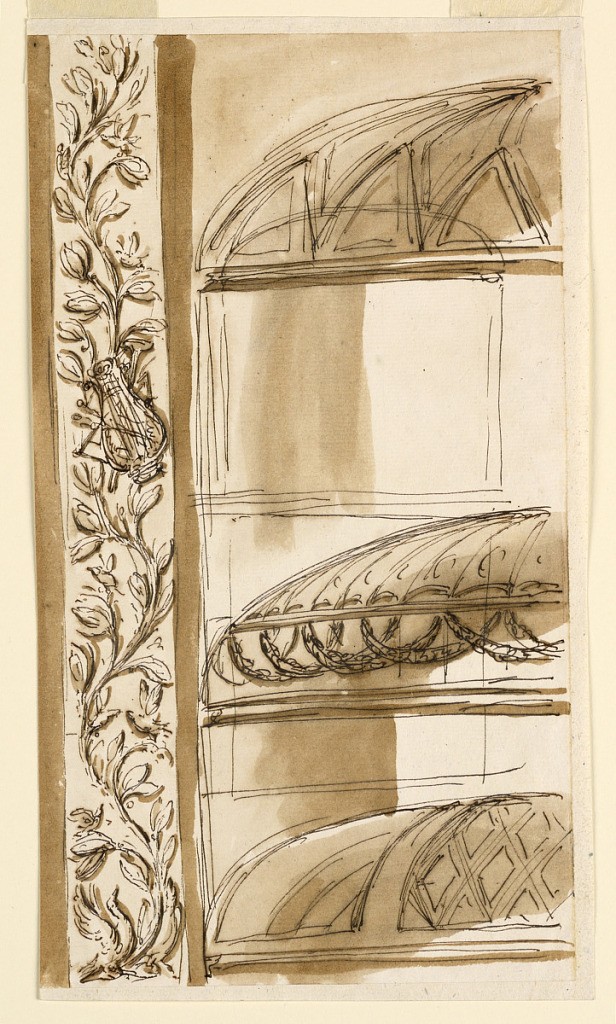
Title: Designs for a Low Domed Ceiling
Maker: Giuseppe Barberi, Italian, 1746–1809
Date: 1746–1809
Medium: Pen and brown ink, brush and brown wash on off-white laid paper, lined
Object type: Drawing
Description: Designs for a Low Domed Ceiling.